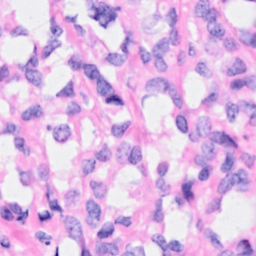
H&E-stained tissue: Breast